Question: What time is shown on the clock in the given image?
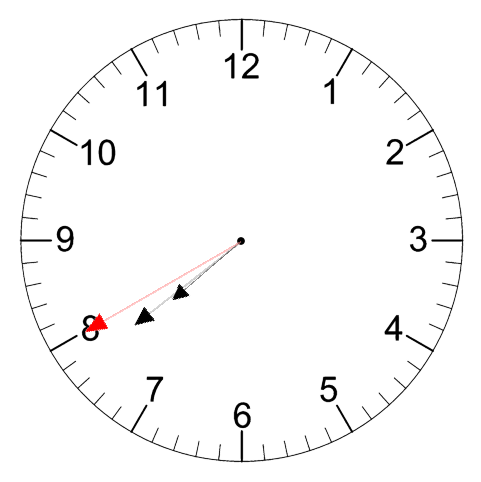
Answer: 07:38:40